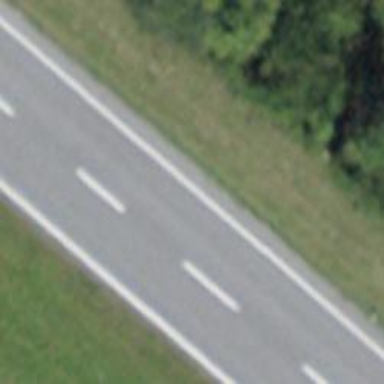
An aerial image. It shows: Primary road with asphalt surface.